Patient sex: F
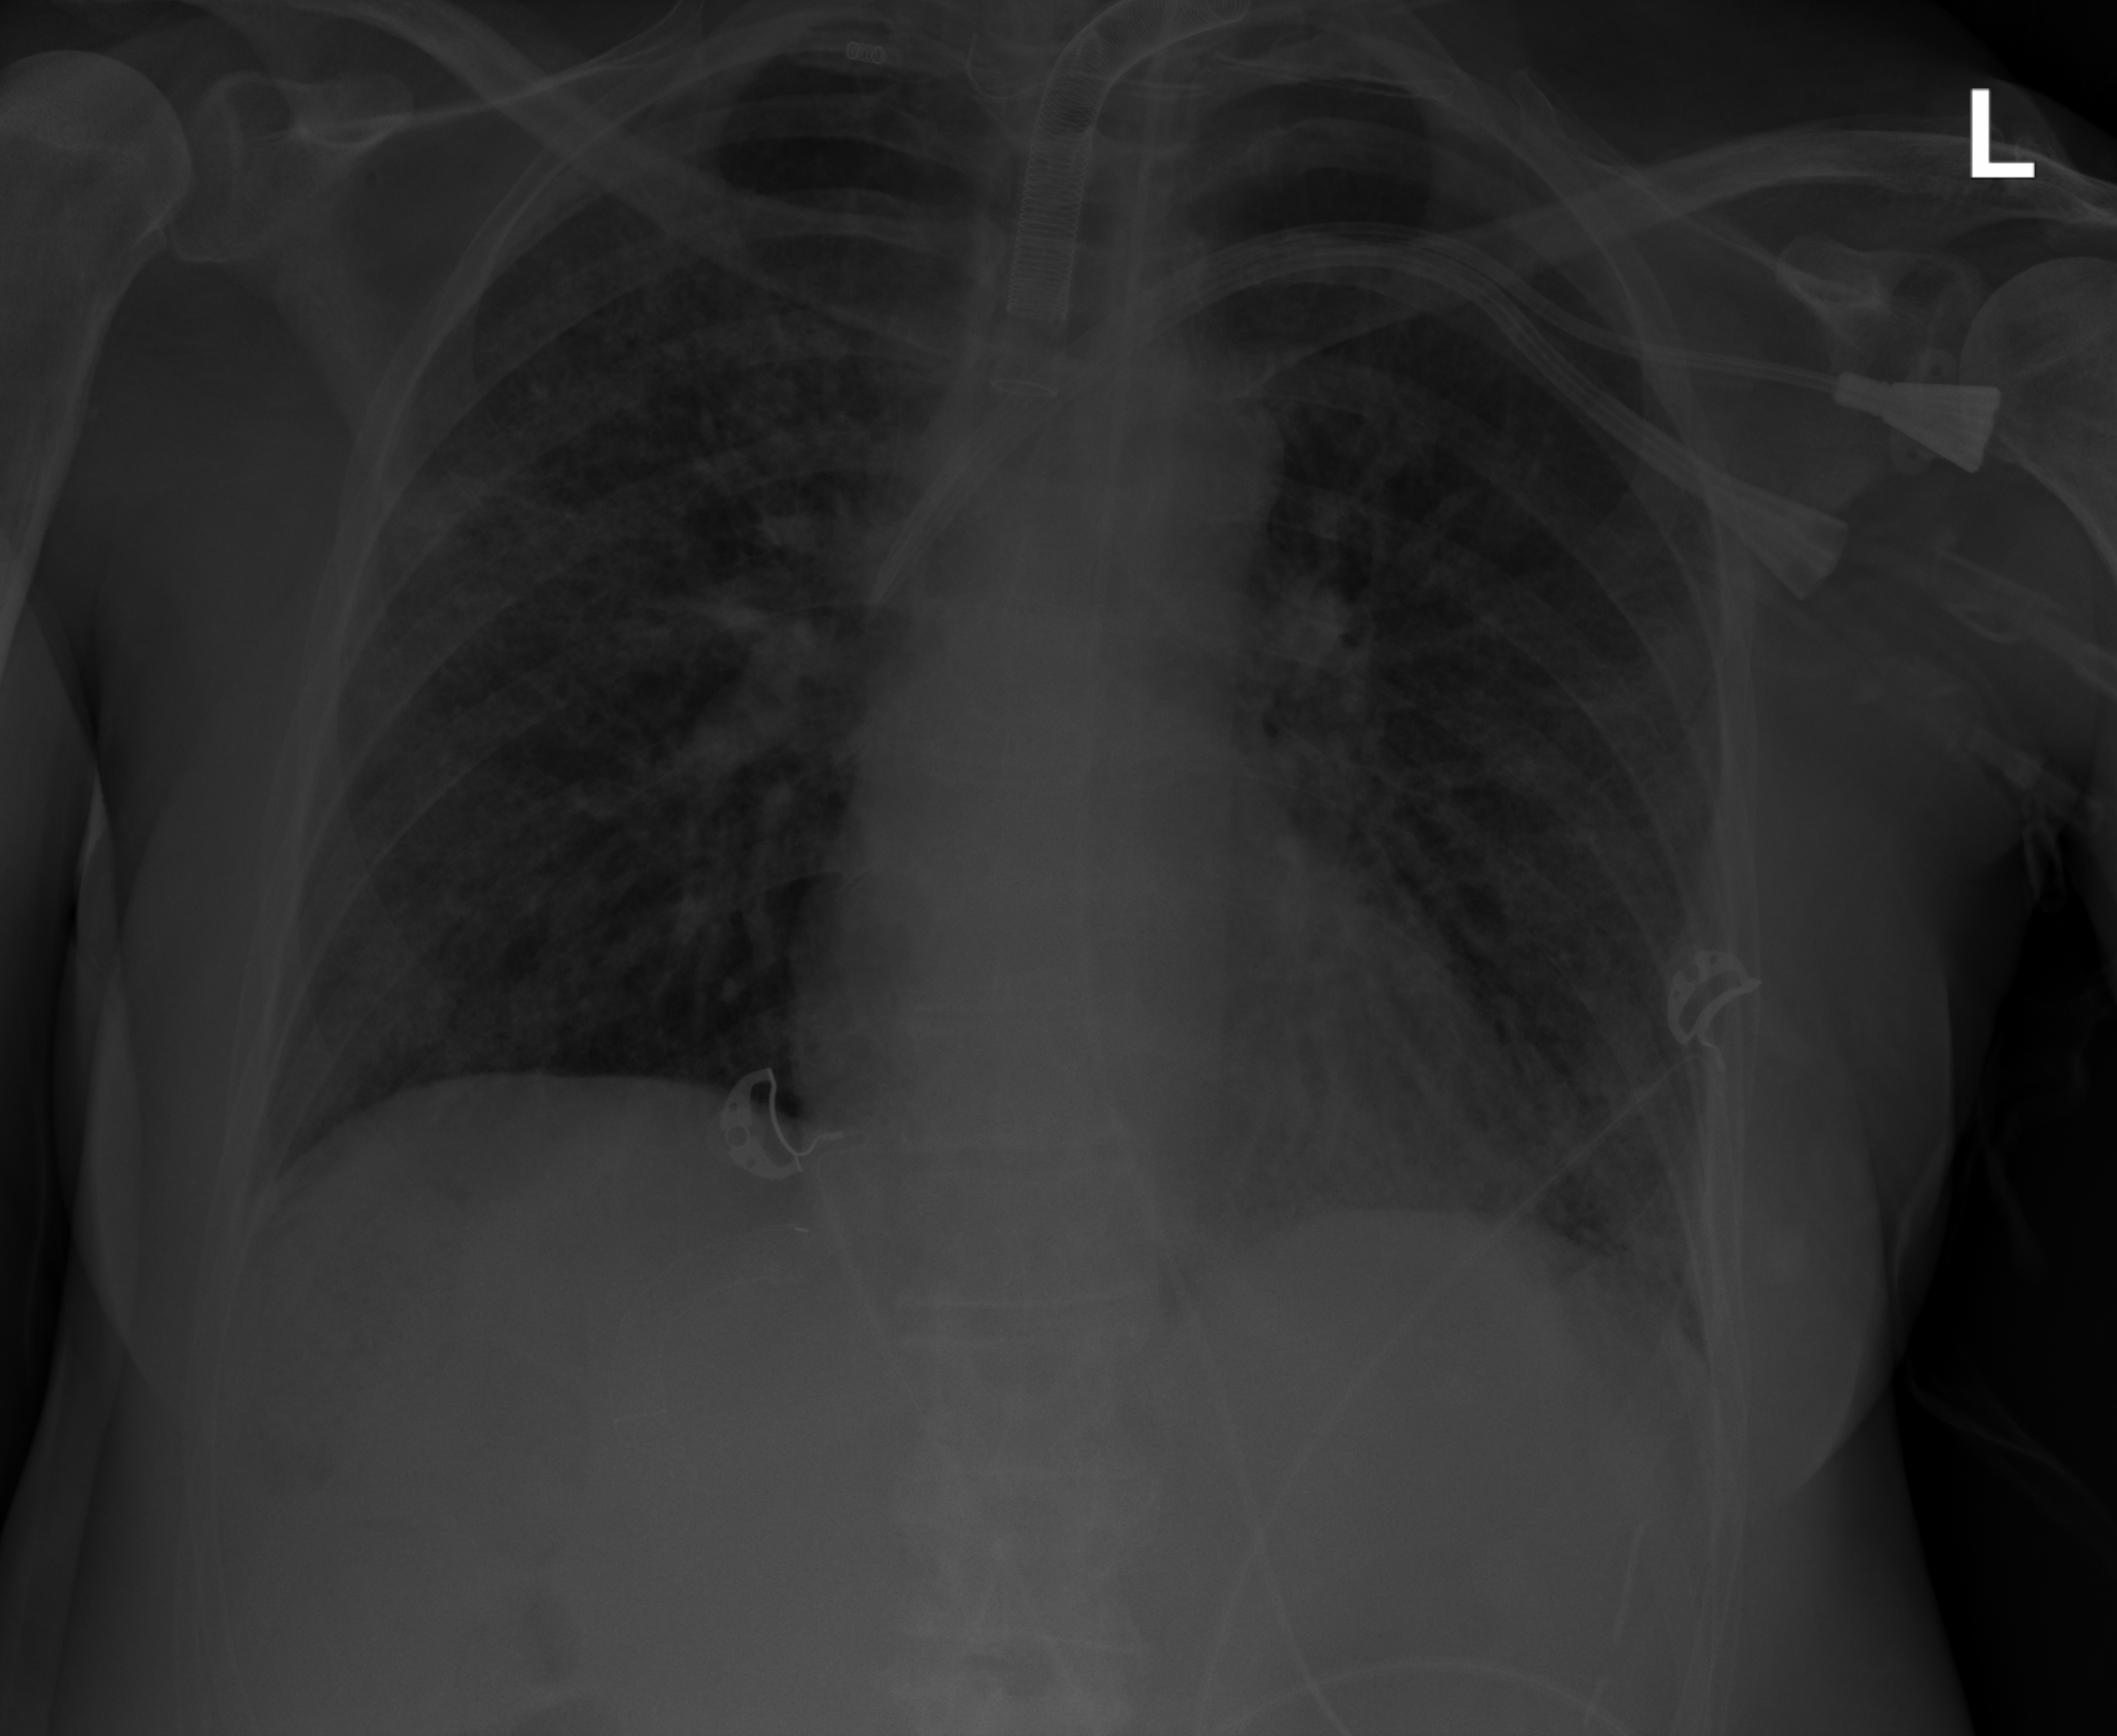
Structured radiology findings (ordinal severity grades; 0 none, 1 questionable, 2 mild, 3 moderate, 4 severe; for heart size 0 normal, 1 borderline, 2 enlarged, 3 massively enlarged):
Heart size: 0
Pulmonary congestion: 2
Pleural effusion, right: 0
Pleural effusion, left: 0
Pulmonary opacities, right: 3
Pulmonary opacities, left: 3
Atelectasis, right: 0
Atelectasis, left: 0